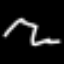
Label: squiggle